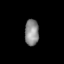
Tissue: lung
Cell type: Others
Senescence score: 0.5516
Nuclear area (px): 353
Mean DAPI intensity: 141.805